Question: Is there a more efficient way of writing following XAML code?
(when I say more efficient i meant less repetitive). Especialy with the Hyperlinks and the Expanders. Thank you!
'''
<Window x:Class="InterfazOhmio.MainWindow"
xmlns="http://schemas.microsoft.com/winfx/2006/xaml/presentation"
xmlns:x="http://schemas.microsoft.com/winfx/2006/xaml"
Title="MainWindow" Height="350" Width="525">
<Window.Background>
<ImageBrush ImageSource="Imagenes/background.jpg"></ImageBrush>
</Window.Background>
<Grid>
<Grid.ColumnDefinitions>
<ColumnDefinition Width="200"></ColumnDefinition>
</Grid.ColumnDefinitions>
<ListBox ScrollViewer.VerticalScrollBarVisibility="Auto">
<ListBox.Resources>
<Style TargetType="{x:Type Expander}">
<Setter Property="IsExpanded"
Value="{Binding Path=IsSelected, RelativeSource={RelativeSource AncestorType={x:Type ListBoxItem}}}"/>
</Style>
</ListBox.Resources>
<ListBox.Template>
<ControlTemplate TargetType="{x:Type ListBox}">
<ItemsPresenter/>
</ControlTemplate>
</ListBox.Template>
<ListBox.ItemContainerStyle>
<Style TargetType="{x:Type ListBoxItem}">
<Setter Property="Template">
<Setter.Value>
<ControlTemplate TargetType="{x:Type ListBoxItem}">
<ContentPresenter Content="{TemplateBinding Content}"/>
</ControlTemplate>
</Setter.Value>
</Setter>
</Style>
</ListBox.ItemContainerStyle>
<Expander Margin="2" Background="OliveDrab">
<Expander.Header>
<BulletDecorator>
<BulletDecorator.Bullet>
<Image Source="Iconos/Pedidos.png" Width="64" Height="64" HorizontalAlignment="Left" VerticalAlignment="Top" />
</BulletDecorator.Bullet>
<TextBlock Margin="10,0,0,0" Text="Pedidos" VerticalAlignment="Center" HorizontalAlignment="Stretch" Foreground="White" />
</BulletDecorator>
</Expander.Header>
<WrapPanel>
<Label Margin="20,5,5,5" HorizontalAlignment="Stretch">
<Hyperlink TextDecorations="None">
<TextBlock Foreground="White" Text="Nuevo Pedido"/>
</Hyperlink>
</Label>
<Label Margin="20,5,5,5" HorizontalAlignment="Stretch">
<Hyperlink TextDecorations="None">
<TextBlock Foreground="White" Text="Consultar Pedidos" />
</Hyperlink>
</Label>
<Label Margin="20,5,5,5" HorizontalAlignment="Stretch">
<Hyperlink TextDecorations="None">
<TextBlock Foreground="White" Text="Pedidos Pendientes" />
</Hyperlink>
</Label>
</WrapPanel>
</Expander>
<Expander Margin="2" Background="OrangeRed">
<Expander.Header>
<BulletDecorator>
<BulletDecorator.Bullet>
<Image Source="Iconos/Remitos.png" Width="64" Height="64" HorizontalAlignment="Left" VerticalAlignment="Top" />
</BulletDecorator.Bullet>
<TextBlock Margin="10,0,0,0" Text="Remitos" VerticalAlignment="Center" HorizontalAlignment="Stretch" Foreground="White" />
</BulletDecorator>
</Expander.Header>
<WrapPanel>
<Label Margin="20,5,5,5" HorizontalAlignment="Stretch">
<Hyperlink TextDecorations="None">
<TextBlock Foreground="White" Text="Nuevo Remito"/>
</Hyperlink>
</Label>
<Label Margin="20,5,5,5" HorizontalAlignment="Stretch">
<Hyperlink TextDecorations="None">
<TextBlock Foreground="White" Text="Consultar Remitos" />
</Hyperlink>
</Label>
<Label Margin="20,5,5,5" HorizontalAlignment="Stretch">
<Hyperlink TextDecorations="None">
<TextBlock Foreground="White" Text="Remitos Pendientes" />
</Hyperlink>
</Label>
</WrapPanel>
</Expander>
<Expander Margin="2" Background="Teal">
<Expander.Header>
<BulletDecorator>
<BulletDecorator.Bullet>
<Image Source="Iconos/Facturas.png" Width="64" Height="64" HorizontalAlignment="Left" VerticalAlignment="Top" />
</BulletDecorator.Bullet>
<TextBlock Margin="10,0,0,0" Text="Facturas" VerticalAlignment="Center" HorizontalAlignment="Stretch" Foreground="White" />
</BulletDecorator>
</Expander.Header>
<StackPanel>
<Label Margin="20,5,5,5" HorizontalAlignment="Stretch">
<Hyperlink TextDecorations="None">
<TextBlock Foreground="White" Text="Nueva Factura"/>
</Hyperlink>
</Label>
<Label Margin="20,5,5,5" HorizontalAlignment="Stretch">
<Hyperlink TextDecorations="None">
<TextBlock Foreground="White" Text="Consultar Facturas" />
</Hyperlink>
</Label>
</StackPanel>
</Expander>
</ListBox>
</Grid>
</Window>
'''
Ok, i try suggested solution and it work, but there are some small visual differences in the result as can be seen on the then pictures:

On the left the original menu. On the right the new one with the viewModel:
> - -
This is the result XAML:
'''
<Window x:Class="InterfazOhmio.MainWindow"
xmlns="http://schemas.microsoft.com/winfx/2006/xaml/presentation"
xmlns:x="http://schemas.microsoft.com/winfx/2006/xaml"
xmlns:local="clr-namespace:InterfazOhmio"
Title="MainWindow" Height="350" Width="525">
<Window.DataContext>
<local:MainViewModel/>
</Window.DataContext>
<Window.Background>
<ImageBrush ImageSource="Imagenes/background.jpg"></ImageBrush>
</Window.Background>
<Grid>
<Grid.ColumnDefinitions>
<ColumnDefinition Width="200"></ColumnDefinition>
</Grid.ColumnDefinitions>
<ListBox ItemsSource="{Binding myMenu}">
<ListBox.Resources>
<Style TargetType="{x:Type Expander}">
<Setter Property="IsExpanded"
Value="{Binding Path=IsSelected, RelativeSource={RelativeSource AncestorType={x:Type ListBoxItem}}}"/>
</Style>
</ListBox.Resources>
<ListBox.Template>
<ControlTemplate TargetType="{x:Type ListBox}">
<ItemsPresenter/>
</ControlTemplate>
</ListBox.Template>
<ListBox.ItemTemplate>
<DataTemplate>
<Expander Margin="2" Background="{Binding Color}">
<Expander.Header>
<BulletDecorator>
<BulletDecorator.Bullet>
<Image Source="{Binding ImageSource}" Width="64" Height="64" HorizontalAlignment="Left" VerticalAlignment="Top" />
</BulletDecorator.Bullet>
<TextBlock Margin="10,0,0,0" Text="{Binding Title}" VerticalAlignment="Center" HorizontalAlignment="Stretch" Foreground="White" />
</BulletDecorator>
</Expander.Header>
<ListBox ItemsSource="{Binding Options}" Background="Transparent">
<ListBox.ItemTemplate>
<DataTemplate>
<Label Margin="20,5,5,5" HorizontalAlignment="Stretch">
<Hyperlink TextDecorations="None">
<TextBlock Foreground="White" Text="{Binding}"/>
</Hyperlink>
</Label>
</DataTemplate>
</ListBox.ItemTemplate>
</ListBox>
</Expander>
</DataTemplate>
</ListBox.ItemTemplate>
</ListBox>
</Grid>
</Window>
'''
Can anybody help me tih this? Thanks!
Almost got it!!!
XAML:
'''
<Window x:Class="InterfazOhmio.MainWindow"
xmlns="http://schemas.microsoft.com/winfx/2006/xaml/presentation"
xmlns:x="http://schemas.microsoft.com/winfx/2006/xaml"
xmlns:local="clr-namespace:InterfazOhmio"
Title="MainWindow" Height="350" Width="525">
<Window.DataContext>
<local:MainViewModel/>
</Window.DataContext>
<Window.Background>
<ImageBrush ImageSource="Imagenes/background.jpg"></ImageBrush>
</Window.Background>
<Grid>
<Grid.ColumnDefinitions>
<ColumnDefinition Width="200"></ColumnDefinition>
</Grid.ColumnDefinitions>
<ItemsControl ItemsSource="{Binding myMenu}">
<ItemsControl.Resources>
<Style TargetType="{x:Type Expander}">
<Setter Property="IsExpanded"
Value="{Binding Path=IsSelected, RelativeSource={RelativeSource AncestorType={x:Type ListBoxItem}}}"/>
</Style>
</ItemsControl.Resources>
<ItemsControl.Template>
<ControlTemplate TargetType="{x:Type ItemsControl}">
<ItemsPresenter/>
</ControlTemplate>
</ItemsControl.Template>
<ItemsControl.ItemTemplate>
<DataTemplate>
<Expander Margin="2" Width="196" Background="{Binding Color}">
<Expander.Header>
<BulletDecorator>
<BulletDecorator.Bullet>
<Image Source="{Binding ImageSource}" Width="64" Height="64" HorizontalAlignment="Left" VerticalAlignment="Top" />
</BulletDecorator.Bullet>
<TextBlock Margin="10,0,0,0" Text="{Binding Title}" VerticalAlignment="Center" HorizontalAlignment="Stretch" Foreground="White" />
</BulletDecorator>
</Expander.Header>
<ItemsControl ItemsSource="{Binding Options}" Background="Transparent" BorderThickness="0">
<ItemsControl.ItemTemplate>
<DataTemplate>
<Label Margin="20,5,5,5" HorizontalAlignment="Stretch">
<Hyperlink TextDecorations="None">
<TextBlock Foreground="White" Text="{Binding}"/>
</Hyperlink>
</Label>
</DataTemplate>
</ItemsControl.ItemTemplate>
</ItemsControl>
</Expander>
</DataTemplate>
</ItemsControl.ItemTemplate>
</ItemsControl>
</Grid>
</Window>
'''
I replace the listbox with ItemsControl. The only thing that is not working now is that only one expander should by expanded at a time. I guess the problem is this code:
'''
<ItemsControl.Resources>
<Style TargetType="{x:Type Expander}">
<Setter Property="IsExpanded"
Value="{Binding Path=IsSelected, RelativeSource={RelativeSource AncestorType={x:Type ListBoxItem}}}"/>
</Style>
</ItemsControl.Resources>
<ItemsControl.Template>
<ControlTemplate TargetType="{x:Type ItemsControl}">
<ItemsPresenter/>
</ControlTemplate>
</ItemsControl.Template>
'''
Because it points to ListBoxItem class. The problem is that ItemsControlItem class doens't exist. Is the only problem right now!!!
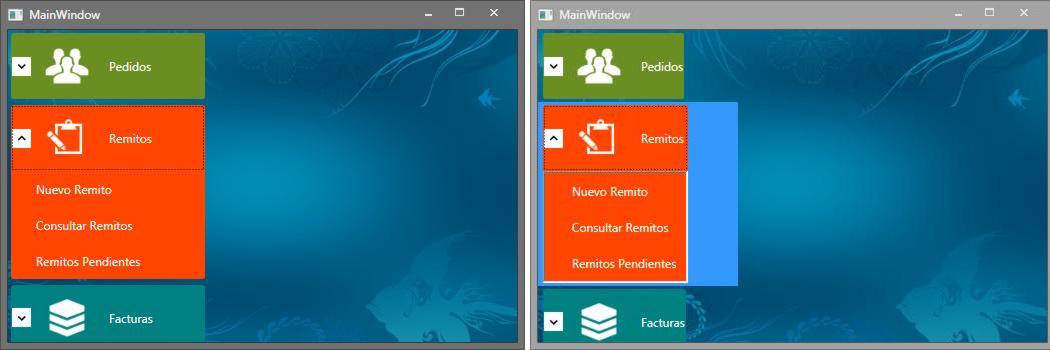
Answer: It could be done with a ViewModel and then xaml is down to a single item as the template:
Setting the context to the VM
'''
<Window.DataContext>
<local:ViewModel />
</Window.DataContext>
'''
quick and dirty VM and model
'''
public class ViewModel
{
public ObservableCollection<Item> Items { get; set; }
public ViewModel()
{
Items = new ObservableCollection<Item>() { new Item() { Title="Pedidos", ImageSource="Iconos/Pedidos.png", Color=new SolidColorBrush(Colors.OliveDrab), Options = new List<string>(){"Nuevo Pedido","Consultar Pedidos","Pedidos Pendientes"} },
new Item() { Title="Remitos", ImageSource="Iconos/Remitos.png", Color=new SolidColorBrush(Colors.OrangeRed), Options = new List<string>(){"Nuevo Remito","Consultar Remitos","Remitos Pendientes"} },
new Item() { Title="Facturas", ImageSource="Iconos/Facturas.png", Color=new SolidColorBrush(Colors.Teal), Options = new List<string>(){"Nuevo Factura","Consultar Facturas"} } };
}
}
public class Item
{
public string Title { get; set; }
public List<string> Options { get; set; }
public SolidColorBrush Color { get; set; }
public string ImageSource { get; set; }
}
'''
and then the XAML...
ItemsSource
'''
<ListBox ItemsSource="{Binding Items}">
'''
ItemTemplate
'''
<ItemsControl.ItemTemplate>
<DataTemplate>
<Expander Margin="2" Width="196" Background="{Binding Color}">
<Expander.Header>
<BulletDecorator>
<BulletDecorator.Bullet>
<Image Source="{Binding ImageSource}" Width="64" Height="64" HorizontalAlignment="Left" VerticalAlignment="Top" />
</BulletDecorator.Bullet>
<TextBlock Margin="10,0,0,0" Text="{Binding Title}" VerticalAlignment="Center" HorizontalAlignment="Stretch" Foreground="White" />
</BulletDecorator>
</Expander.Header>
<ItemsControl ItemsSource="{Binding Options}" Background="Transparent" BorderThickness="0">
<ItemsControl.ItemTemplate>
<DataTemplate>
<Label Margin="20,5,5,5" HorizontalAlignment="Stretch">
<Hyperlink TextDecorations="None">
<TextBlock Foreground="White" Text="{Binding}"/>
</Hyperlink>
</Label>
</DataTemplate>
</ItemsControl.ItemTemplate>
</ItemsControl>
</Expander>
</DataTemplate>
</ItemsControl.ItemTemplate>
'''